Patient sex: F
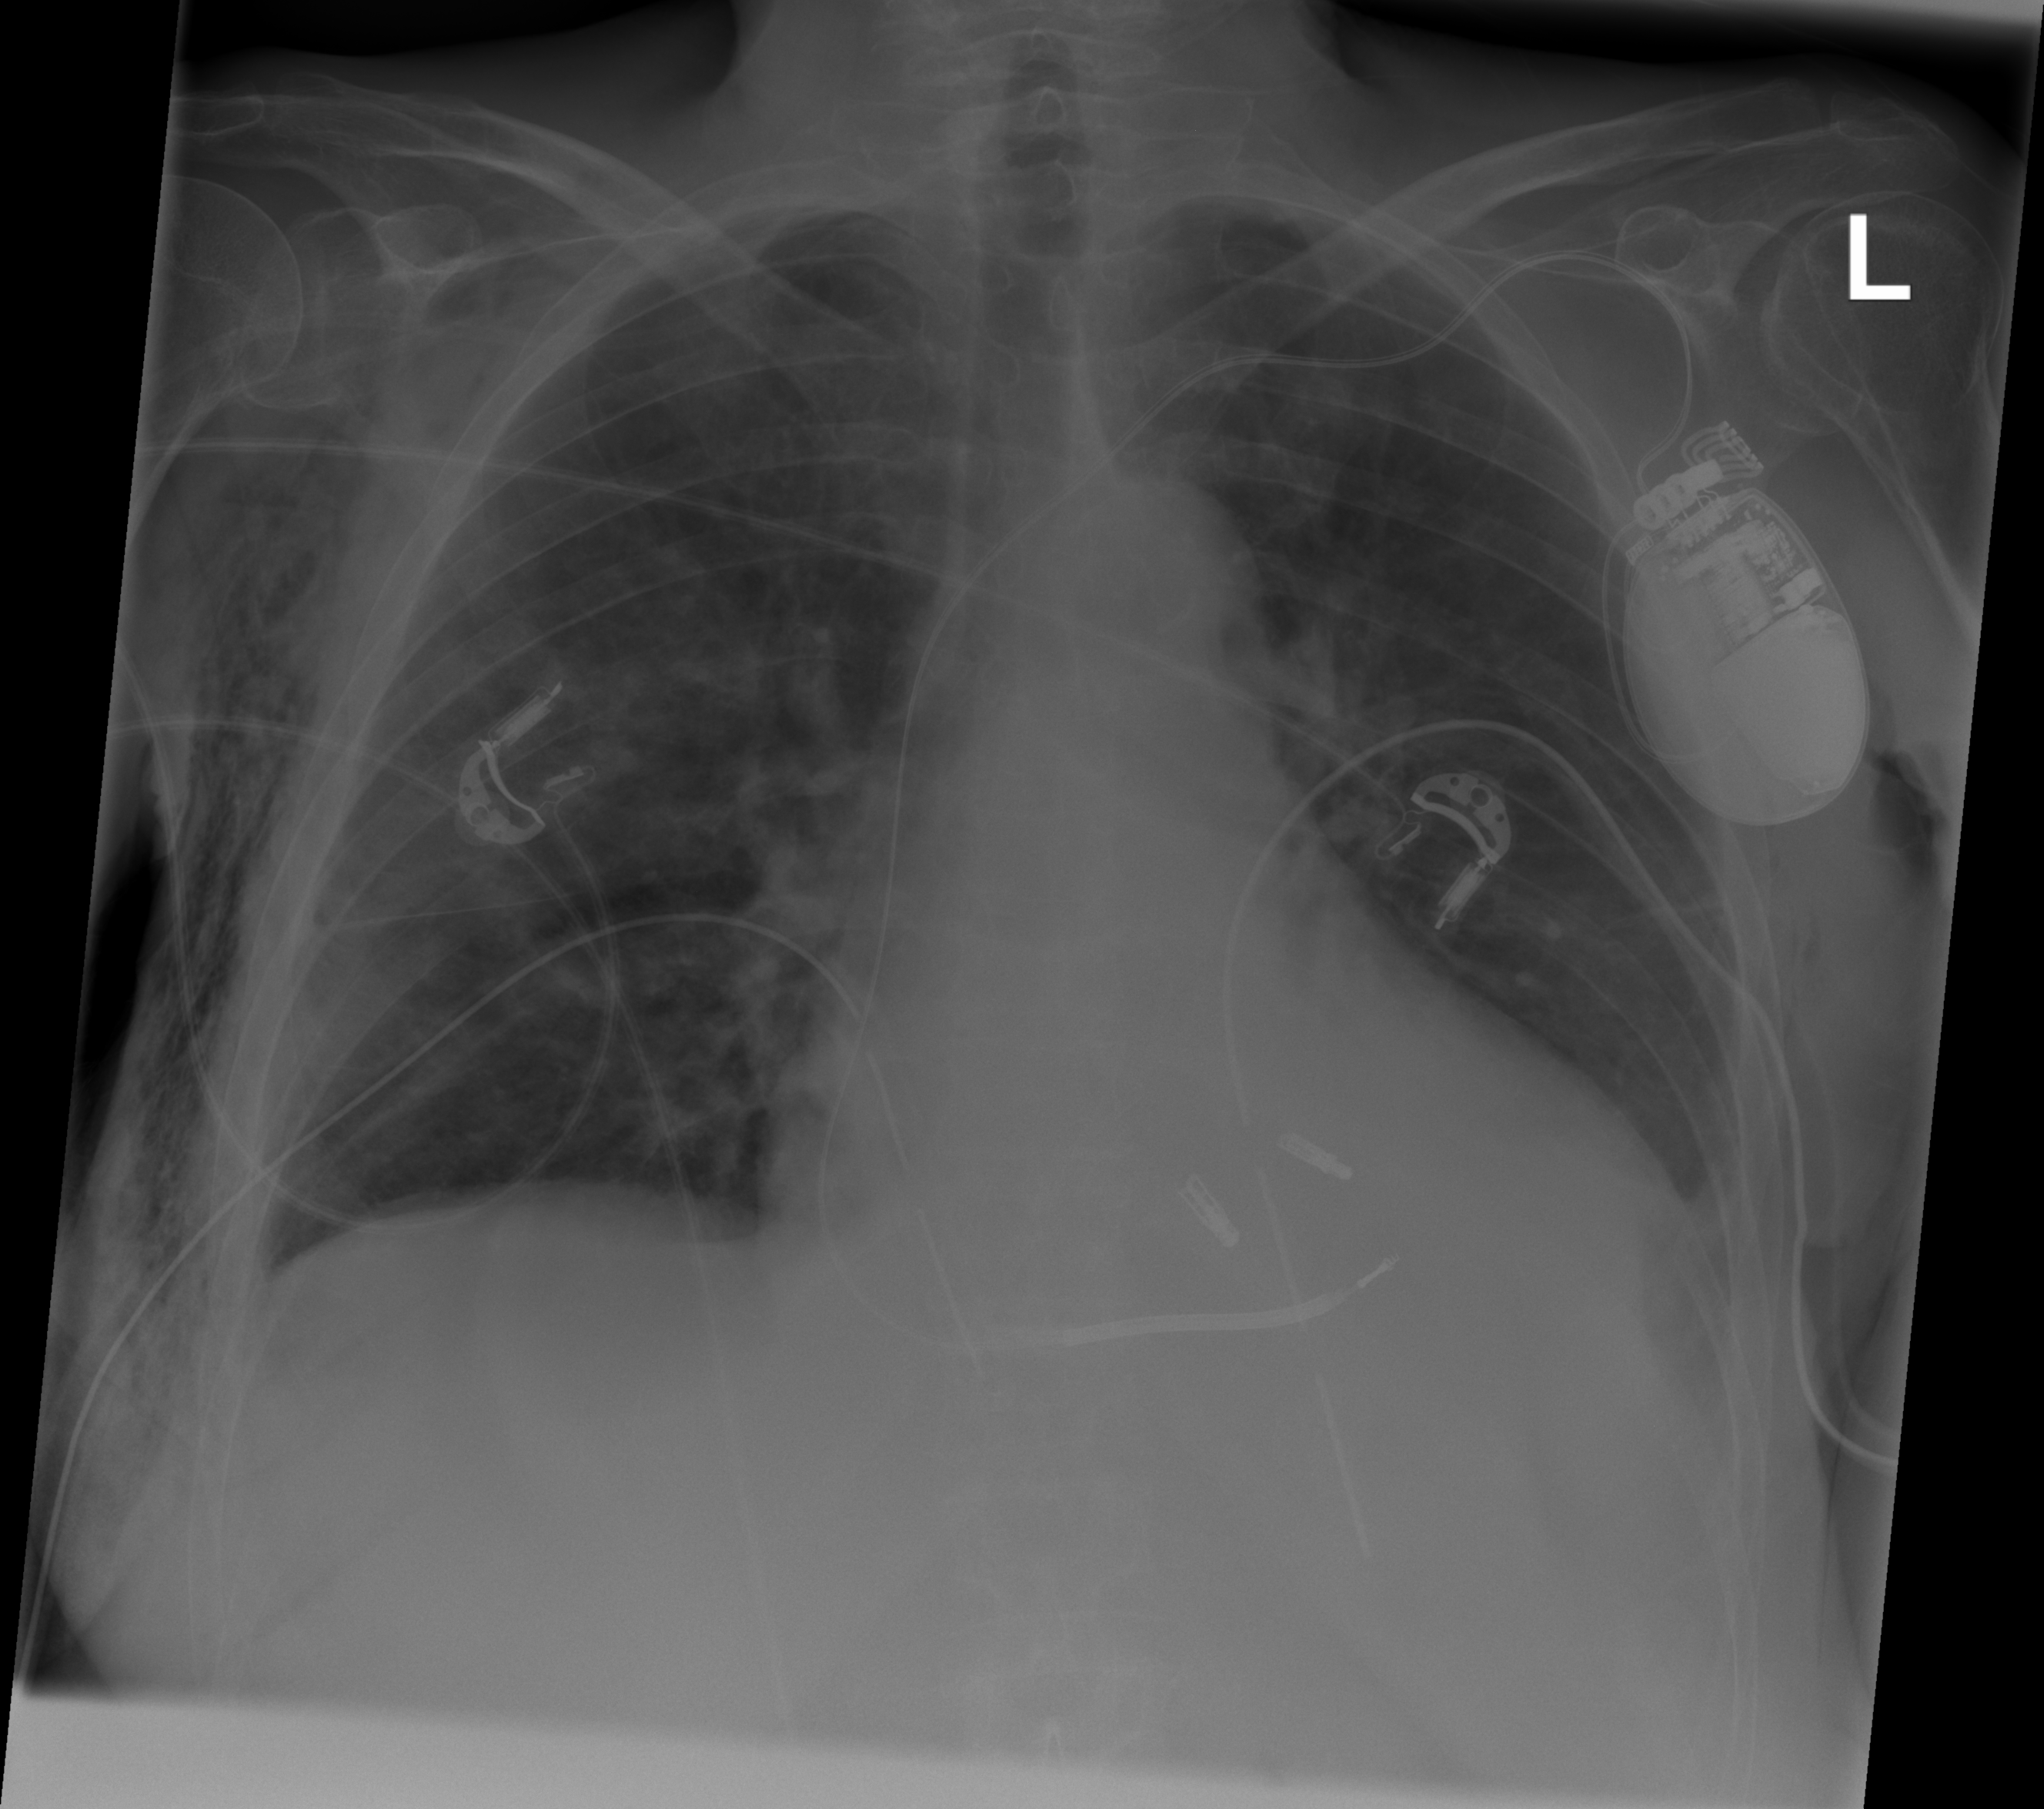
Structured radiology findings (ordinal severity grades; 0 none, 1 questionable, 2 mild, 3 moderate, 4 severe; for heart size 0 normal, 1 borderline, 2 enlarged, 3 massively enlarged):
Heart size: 2
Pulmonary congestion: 2
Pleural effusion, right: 0
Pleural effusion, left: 2
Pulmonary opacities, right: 2
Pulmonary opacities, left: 0
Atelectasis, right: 2
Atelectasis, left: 2